Interaction volume radius: 5 \u00c5
Interaction volume height: 40 \u00c5
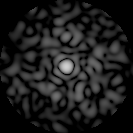
Disorder parameter: 0.8261